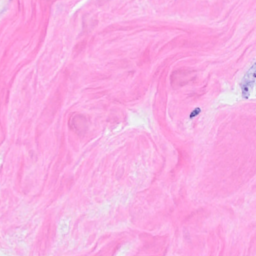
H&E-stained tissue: Breast